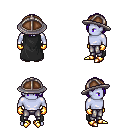
a pixel art fantasy rpg character, male body template, dark elf, purple skin, black cape, metal pants, blue bangs hairstyle, chain helm, gold gloves, gold boots, four views (front, back, left, right), 2x2 character sprite sheet, small pixel art, hard edges, no anti-aliasing